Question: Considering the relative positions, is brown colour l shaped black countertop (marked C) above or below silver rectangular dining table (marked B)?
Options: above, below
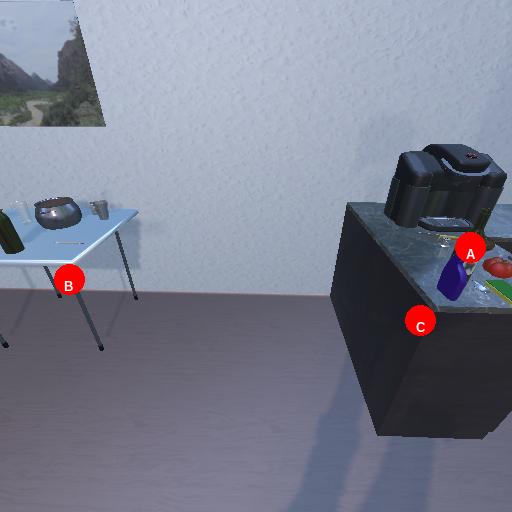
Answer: above